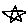
Label: star